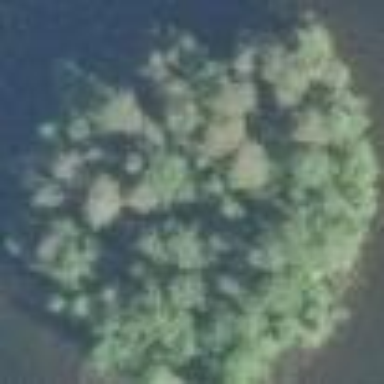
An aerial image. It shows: Islet.